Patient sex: M
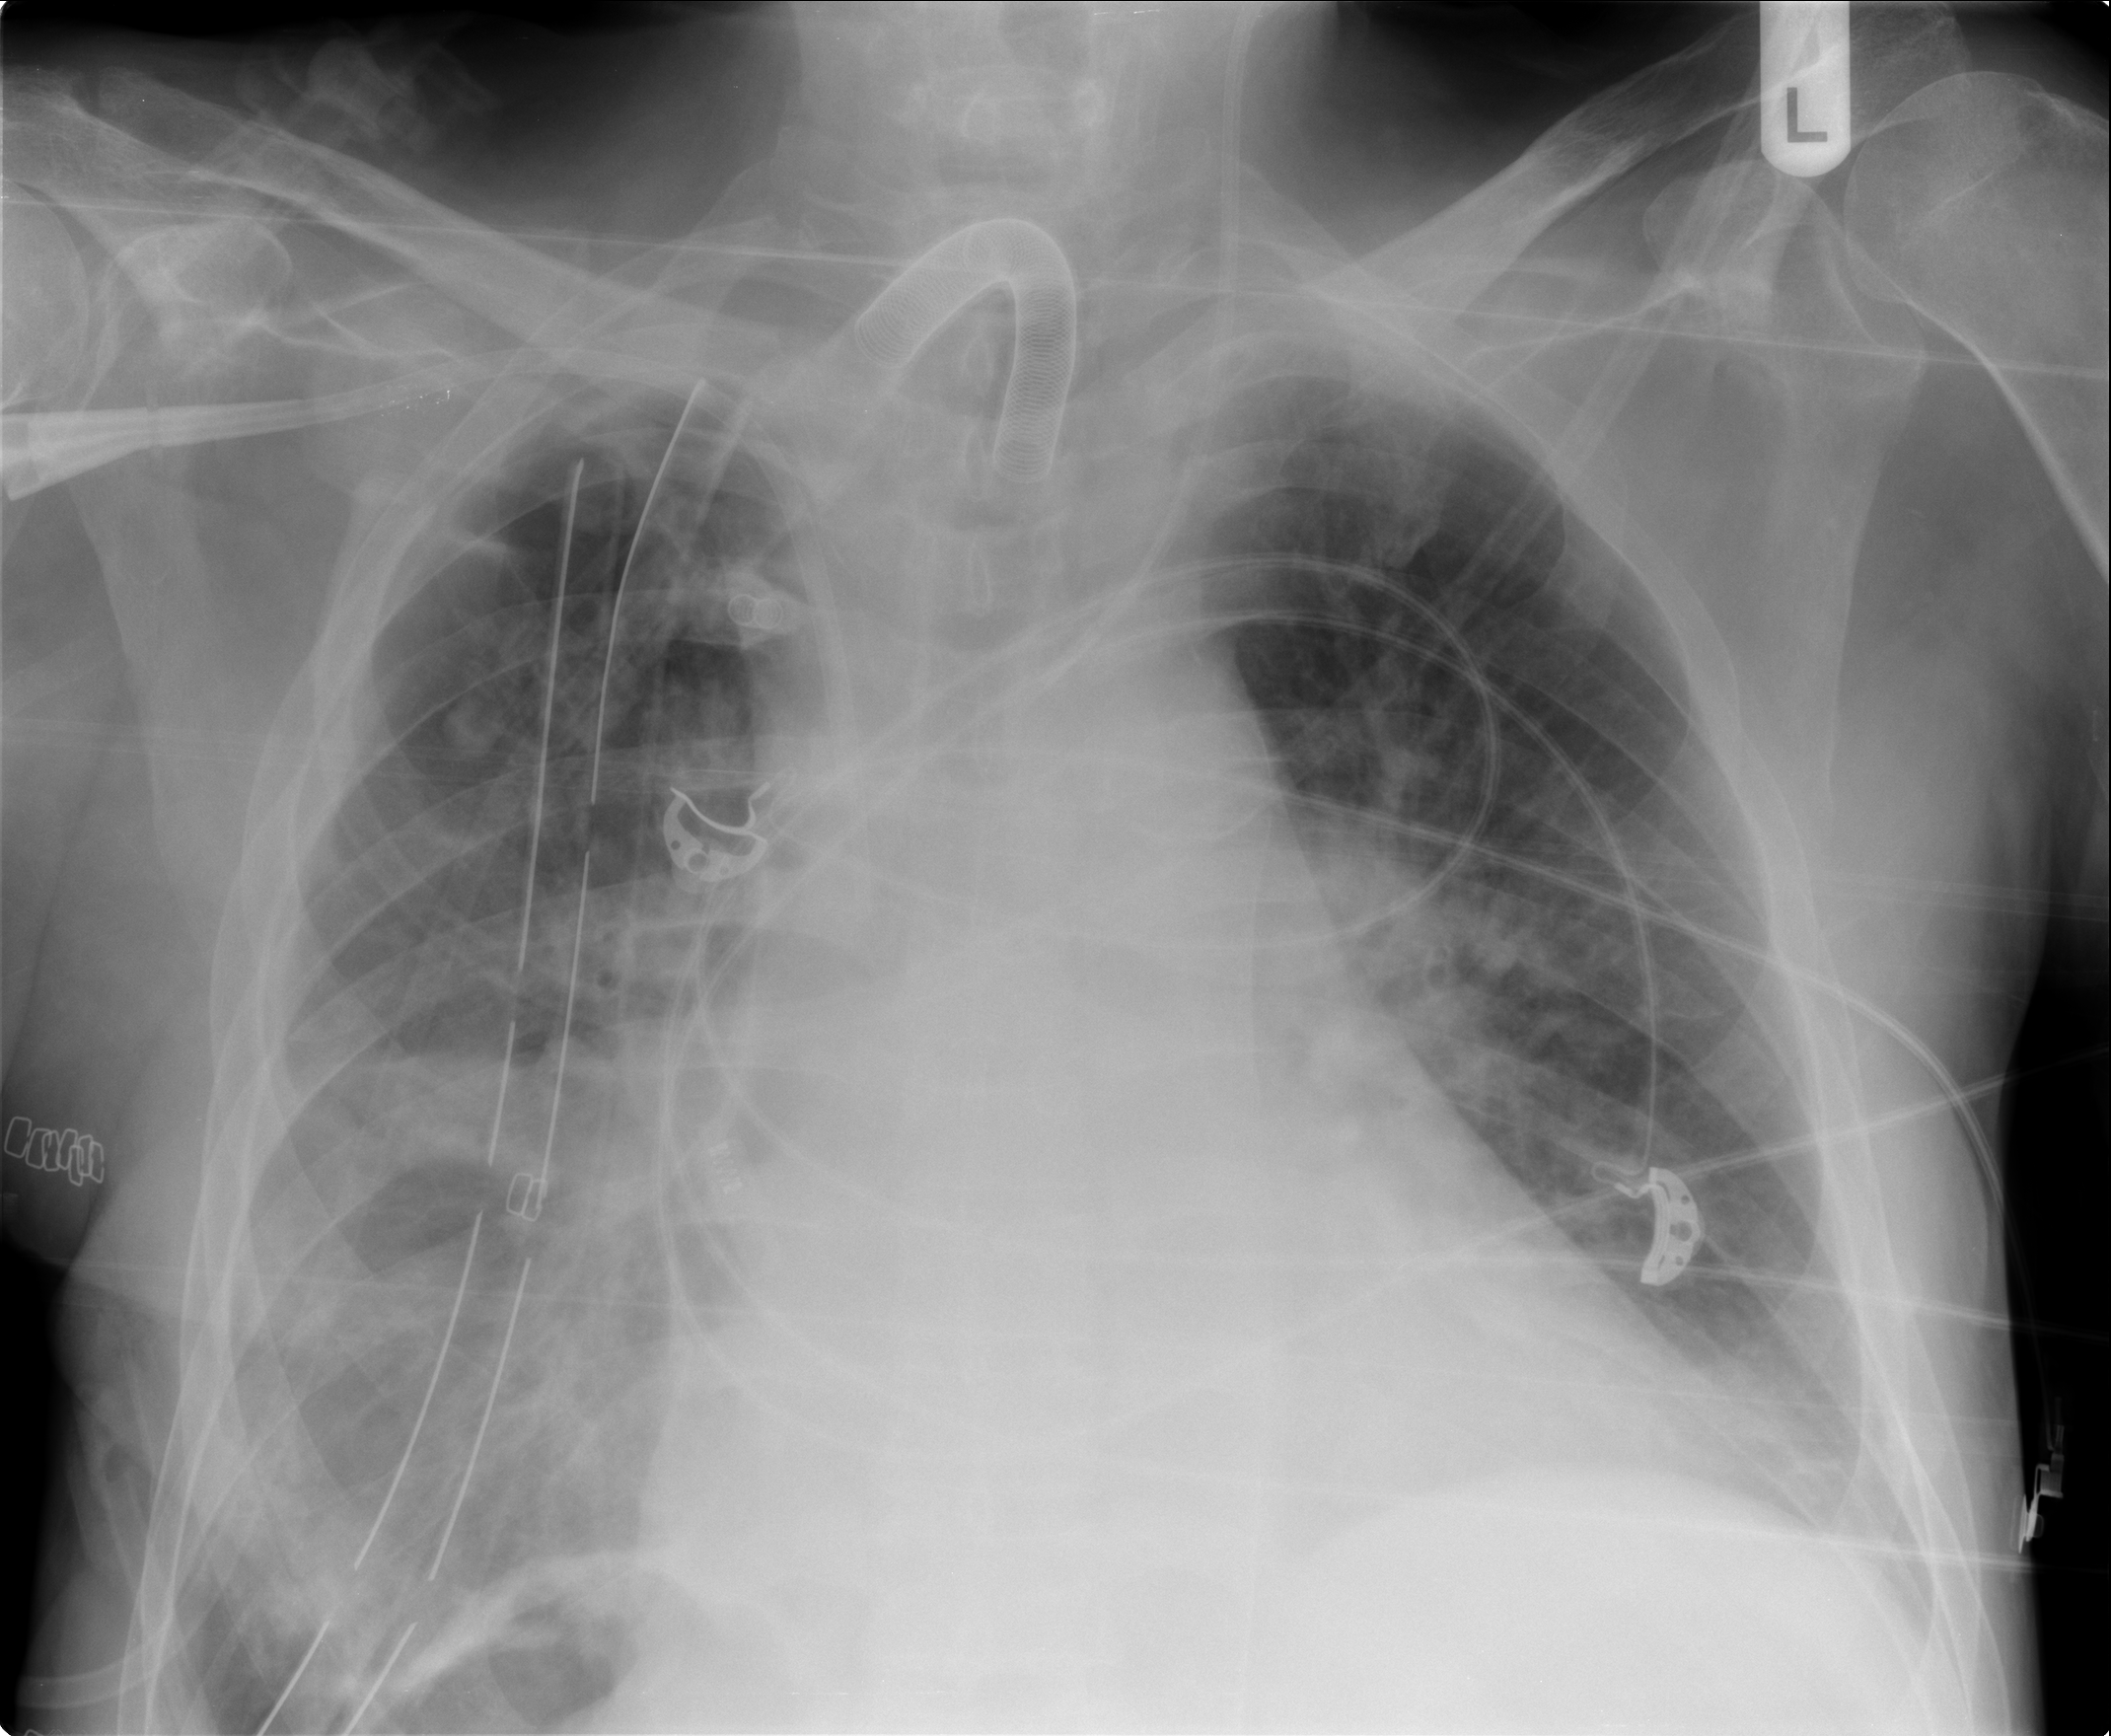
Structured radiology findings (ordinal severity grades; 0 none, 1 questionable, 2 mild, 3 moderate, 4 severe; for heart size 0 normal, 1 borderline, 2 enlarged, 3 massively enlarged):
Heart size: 2
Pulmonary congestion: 0
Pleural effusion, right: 2
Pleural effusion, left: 2
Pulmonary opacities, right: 3
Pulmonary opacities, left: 0
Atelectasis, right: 3
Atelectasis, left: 2